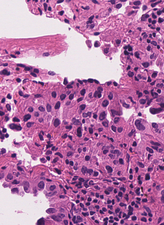
Tumor epithelial tissue: yes
Tumor-associated stroma tissue: yes
Normal tissue: no